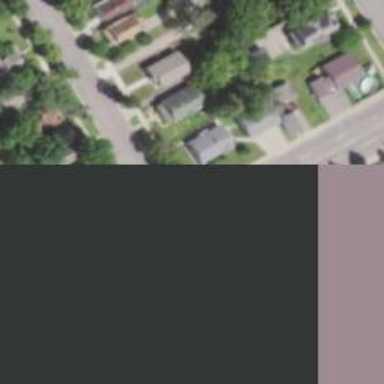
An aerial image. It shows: Residential road with separate sidewalk.